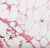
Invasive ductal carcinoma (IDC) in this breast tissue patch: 0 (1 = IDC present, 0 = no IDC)